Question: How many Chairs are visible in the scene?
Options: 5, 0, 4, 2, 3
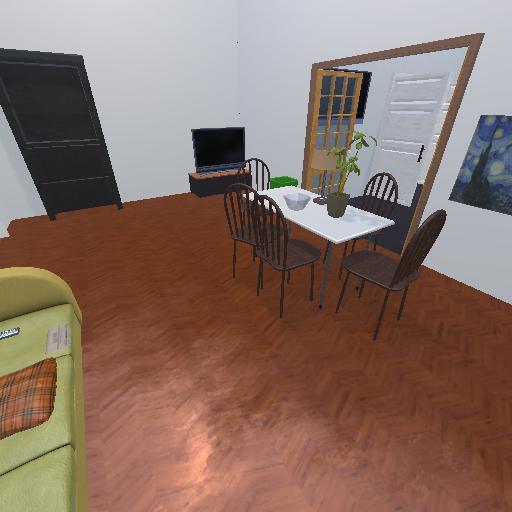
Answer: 5